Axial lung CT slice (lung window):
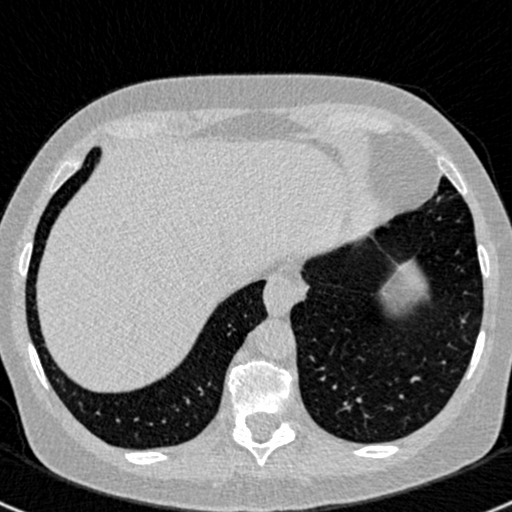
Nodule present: no